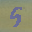
Label: 5